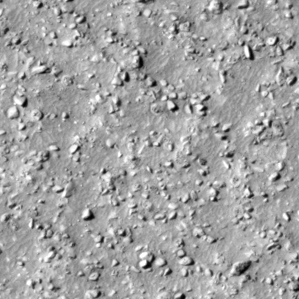
Label: non_frost